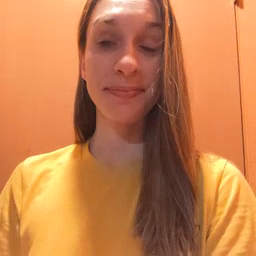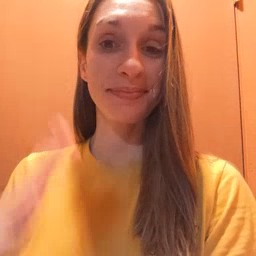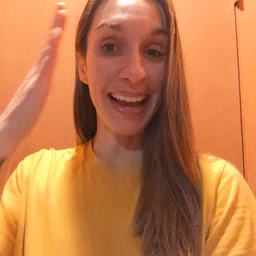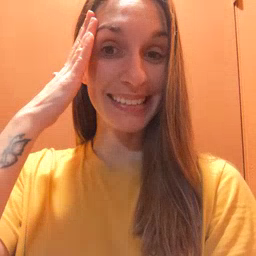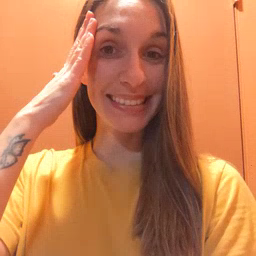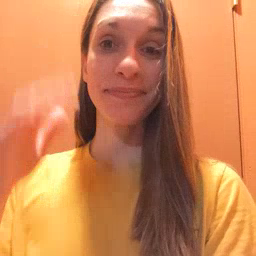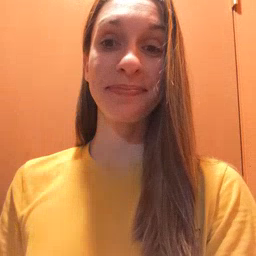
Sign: hat